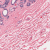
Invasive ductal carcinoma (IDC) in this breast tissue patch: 0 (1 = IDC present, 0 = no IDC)